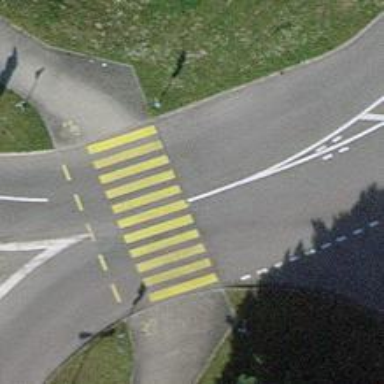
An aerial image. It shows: Marked road crossing.